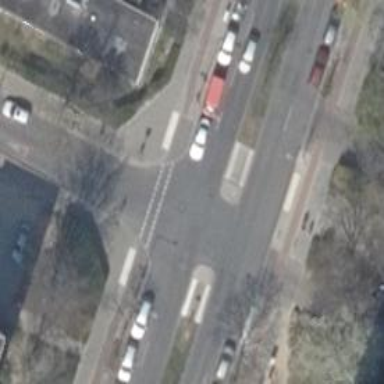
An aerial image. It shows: Tertiary road with asphalt surface. The road has separate sidewalks on both sides.